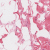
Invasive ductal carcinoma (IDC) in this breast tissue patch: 0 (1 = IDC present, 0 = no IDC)